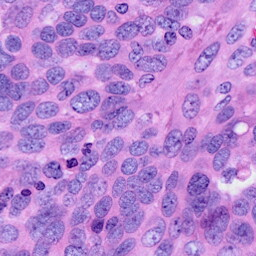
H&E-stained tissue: Ovarian